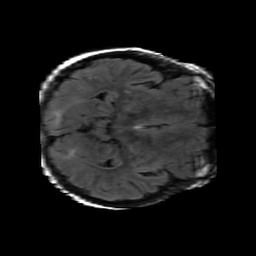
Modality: FLAIR
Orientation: axial
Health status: ill
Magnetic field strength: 3 T